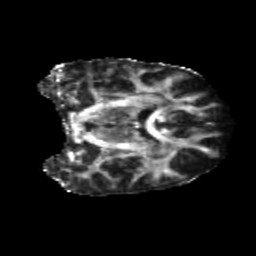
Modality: FA
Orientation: coronal
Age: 71
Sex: female
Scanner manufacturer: siemens
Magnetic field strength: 3 T
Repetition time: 5.25 s
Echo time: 0.08 s